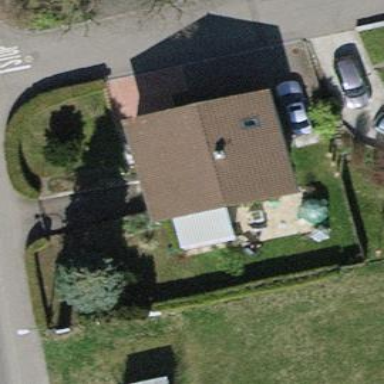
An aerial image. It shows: Gabled roof house.